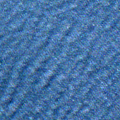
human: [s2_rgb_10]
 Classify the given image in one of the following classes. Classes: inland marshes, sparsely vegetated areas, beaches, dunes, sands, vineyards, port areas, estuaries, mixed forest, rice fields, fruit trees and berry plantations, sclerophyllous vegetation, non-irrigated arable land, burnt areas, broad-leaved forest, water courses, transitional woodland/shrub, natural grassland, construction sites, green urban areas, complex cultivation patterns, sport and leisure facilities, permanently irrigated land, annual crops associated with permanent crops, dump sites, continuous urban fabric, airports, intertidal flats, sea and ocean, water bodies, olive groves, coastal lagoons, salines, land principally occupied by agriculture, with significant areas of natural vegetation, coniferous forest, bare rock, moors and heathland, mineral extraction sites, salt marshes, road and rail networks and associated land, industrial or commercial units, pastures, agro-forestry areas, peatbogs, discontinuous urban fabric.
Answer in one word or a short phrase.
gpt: sea and ocean